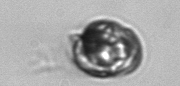
Label: Proterythropsis